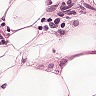
Metastatic tissue present: yes